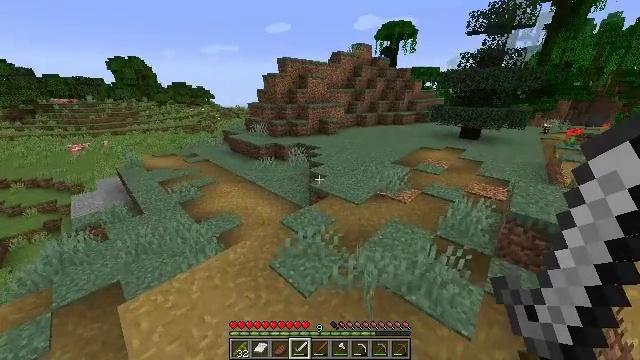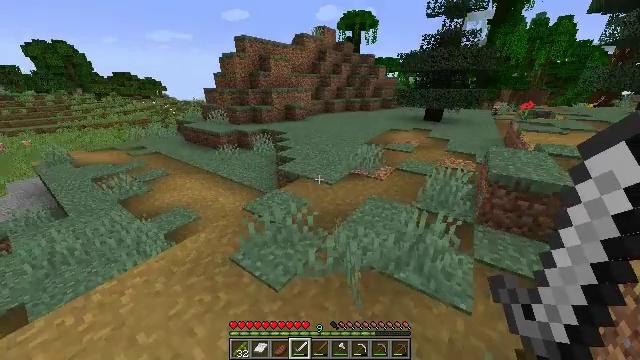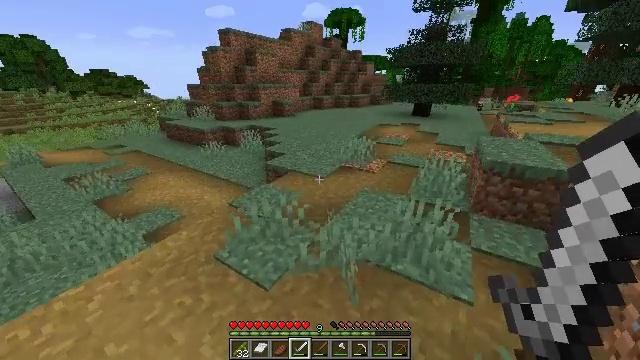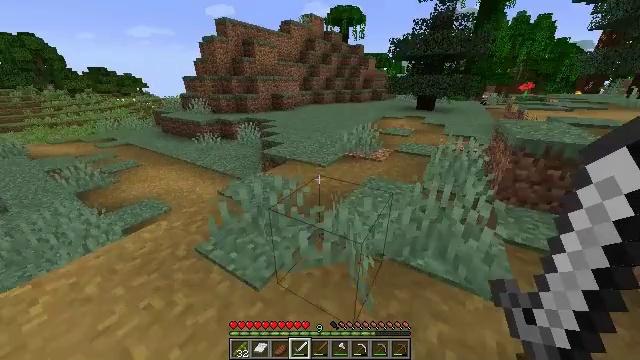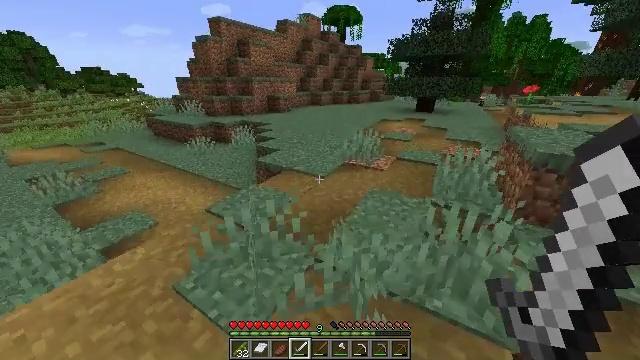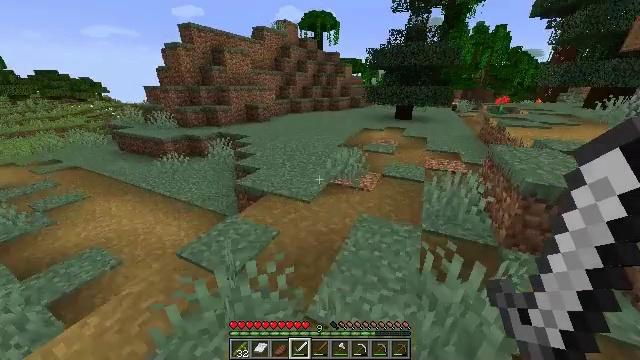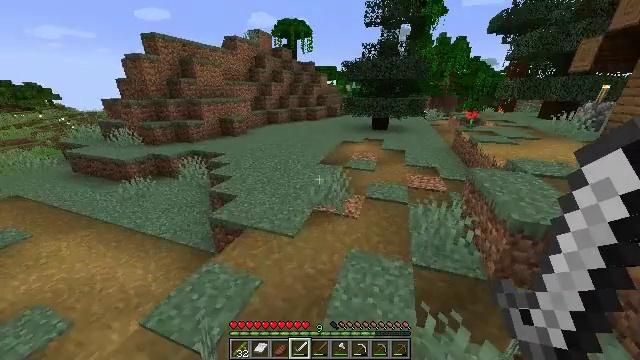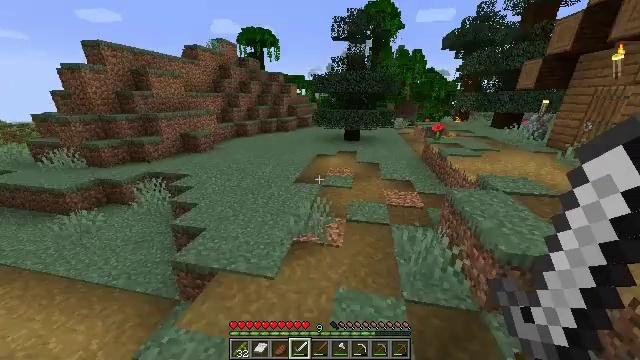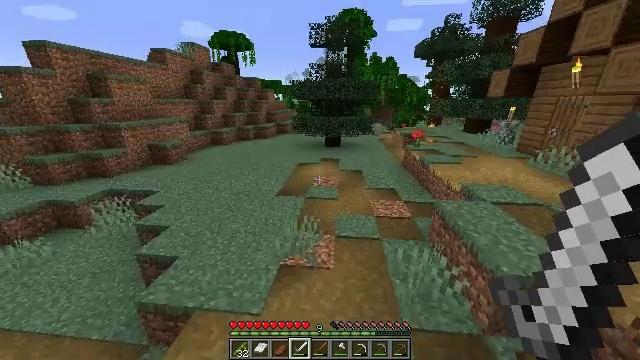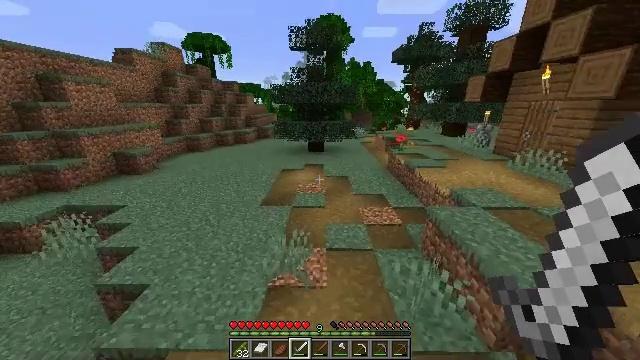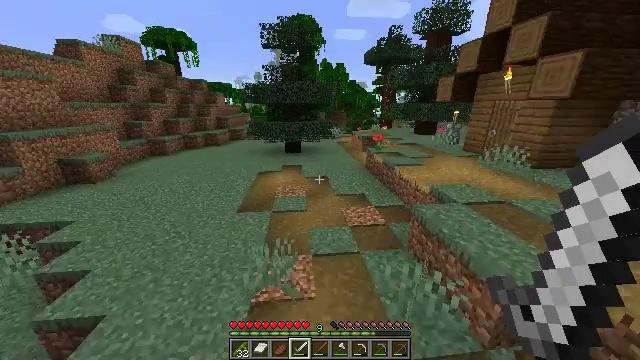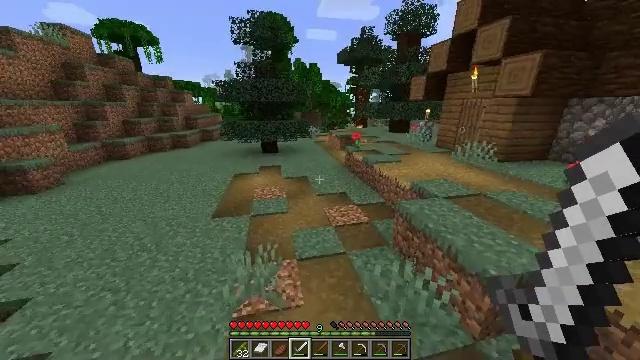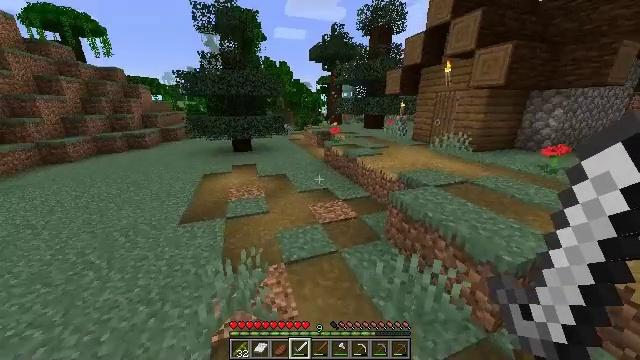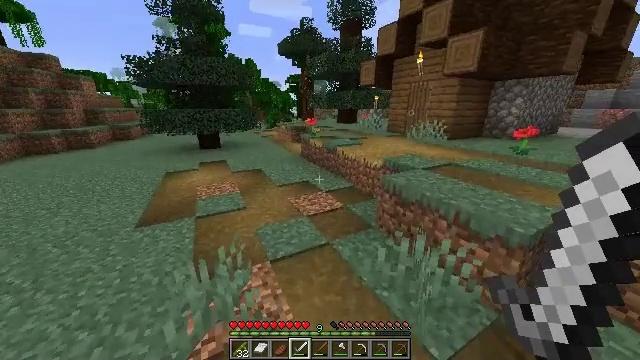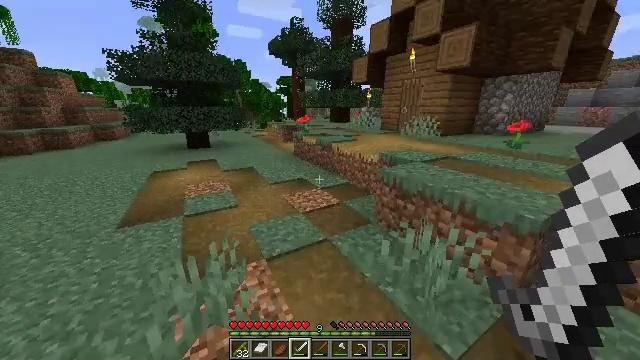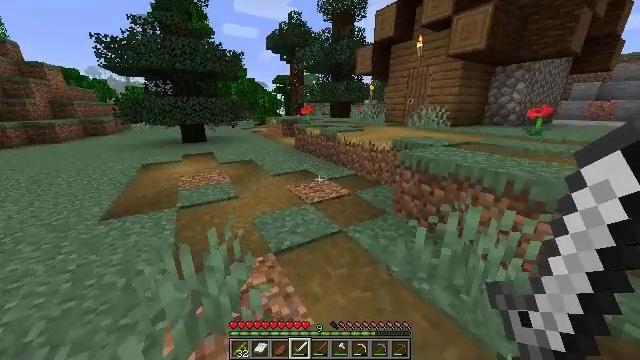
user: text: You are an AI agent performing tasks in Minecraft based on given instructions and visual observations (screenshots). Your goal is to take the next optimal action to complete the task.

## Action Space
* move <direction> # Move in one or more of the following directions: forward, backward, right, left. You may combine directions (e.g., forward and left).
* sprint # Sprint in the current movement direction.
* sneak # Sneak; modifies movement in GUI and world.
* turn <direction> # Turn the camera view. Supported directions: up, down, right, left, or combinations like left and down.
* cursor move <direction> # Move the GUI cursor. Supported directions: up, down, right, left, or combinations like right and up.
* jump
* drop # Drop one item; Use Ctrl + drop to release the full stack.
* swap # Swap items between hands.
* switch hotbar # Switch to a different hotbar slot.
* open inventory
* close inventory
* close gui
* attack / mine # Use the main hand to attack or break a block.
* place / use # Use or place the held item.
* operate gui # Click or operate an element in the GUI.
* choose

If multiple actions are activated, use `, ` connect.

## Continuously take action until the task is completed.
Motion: motion action
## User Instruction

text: Mine grass block from the ground.
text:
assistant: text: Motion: move forward, turn right and down, jump
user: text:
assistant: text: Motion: move forward, turn right, jump
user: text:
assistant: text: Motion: move forward, sprint, jump
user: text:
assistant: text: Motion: move forward, sprint, jump
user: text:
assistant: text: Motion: move forward, sprint, turn right, jump
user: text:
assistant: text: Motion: move forward, turn right and up, jump
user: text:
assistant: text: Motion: move forward, turn right and up, jump
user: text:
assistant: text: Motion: move forward, turn right and up, jump
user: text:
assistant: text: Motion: move forward, turn right, jump
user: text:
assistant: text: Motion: move forward, turn right, jump
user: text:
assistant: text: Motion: move forward, turn right, jump
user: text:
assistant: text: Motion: move forward, turn right, jump
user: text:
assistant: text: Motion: move forward, turn right, jump
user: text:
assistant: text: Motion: move forward, turn right, jump
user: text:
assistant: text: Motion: move forward, sprint, jump
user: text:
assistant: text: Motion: move forward, sprint, jump
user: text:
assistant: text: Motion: move forward, sprint, jump
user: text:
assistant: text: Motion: move forward, jump
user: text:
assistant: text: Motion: move forward, jump
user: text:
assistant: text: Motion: move forward, jump
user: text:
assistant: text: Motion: move forward, jump
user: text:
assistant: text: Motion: move forward, jump
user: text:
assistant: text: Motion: move forward, turn right, jump
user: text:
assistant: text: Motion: move forward, turn right, jump
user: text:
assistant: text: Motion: move forward, turn right and down, jump
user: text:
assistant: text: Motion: move forward, turn right, jump
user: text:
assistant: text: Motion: move forward, sprint, turn right, jump
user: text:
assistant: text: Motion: move forward, sprint, turn right, jump
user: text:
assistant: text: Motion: move forward, sprint, turn right, jump
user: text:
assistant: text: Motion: move forward, sprint, jump